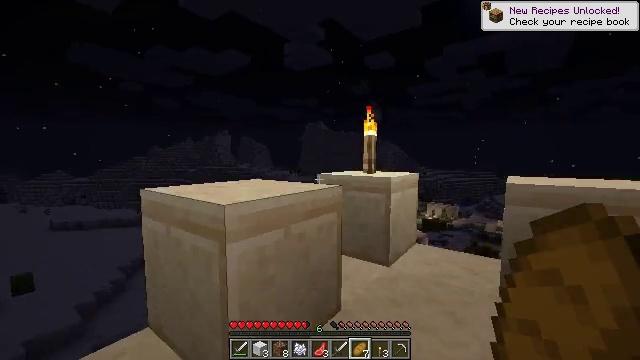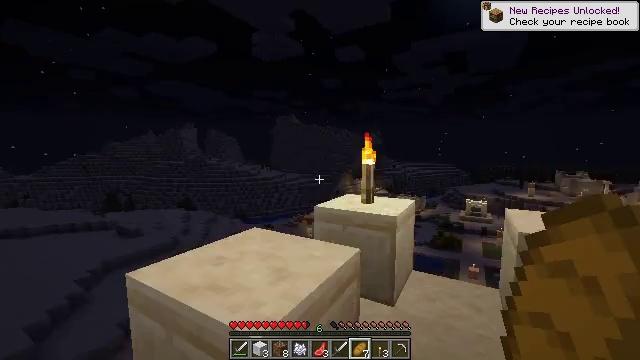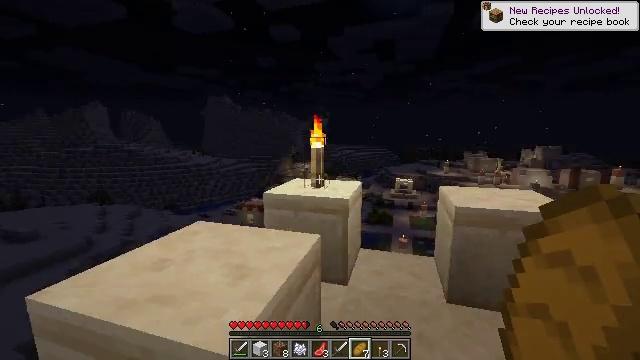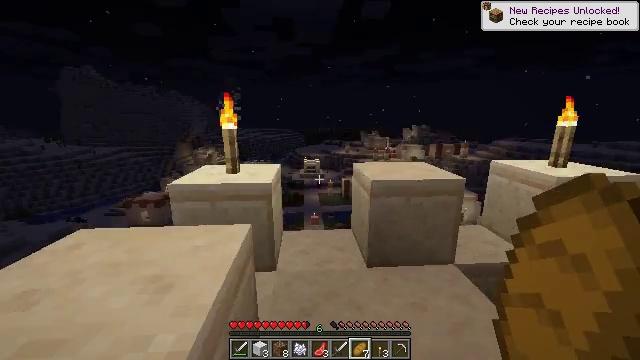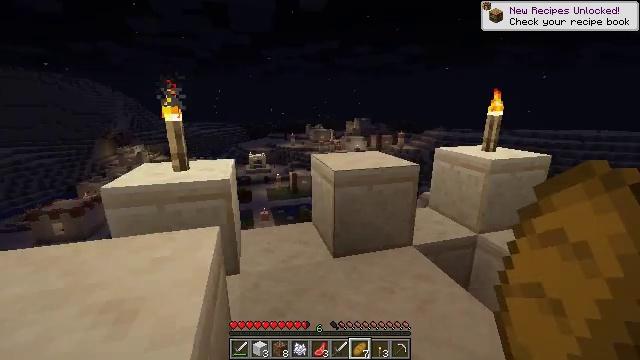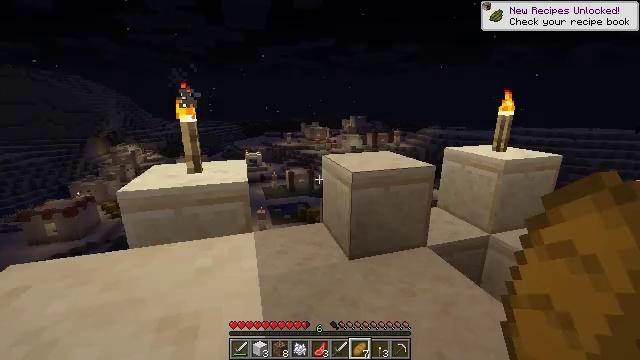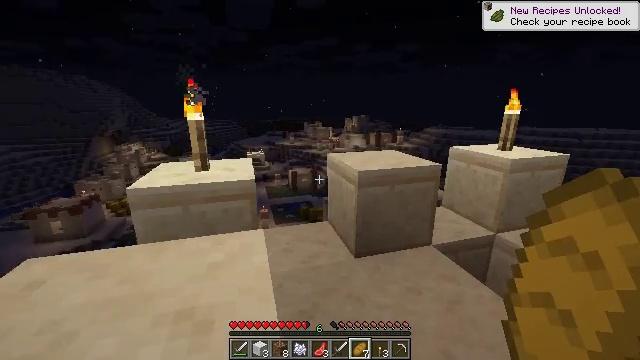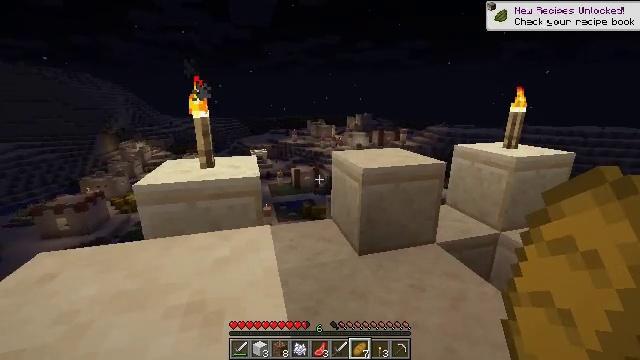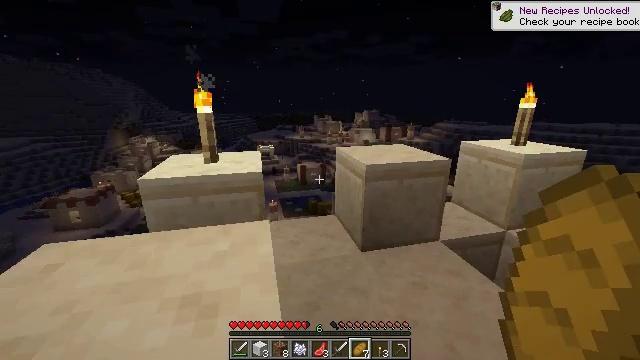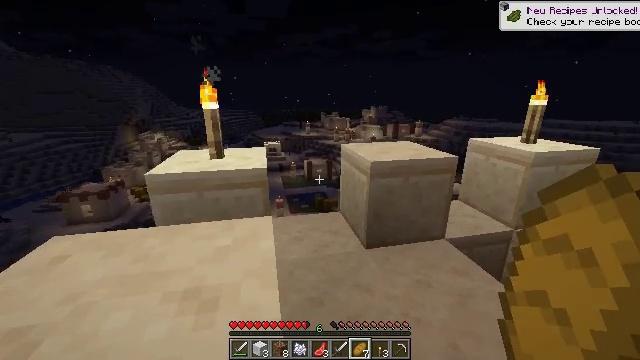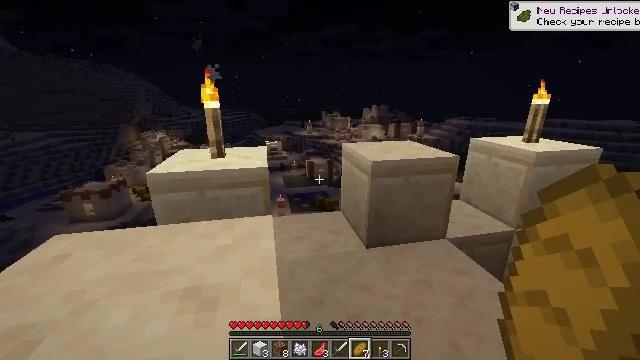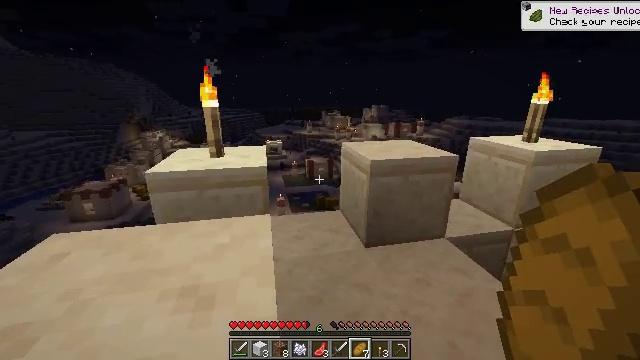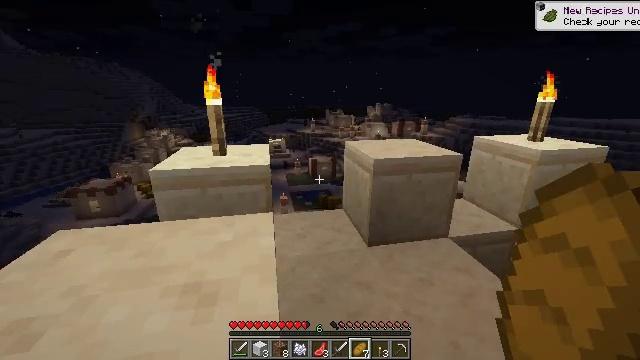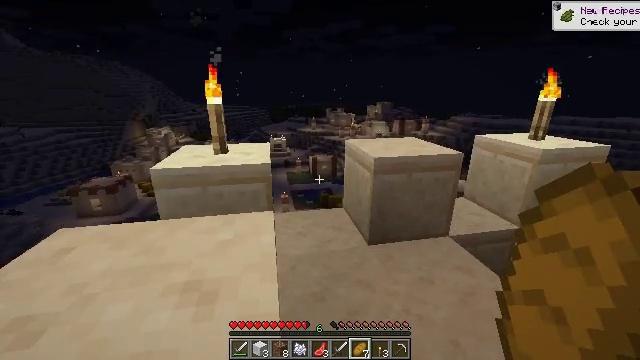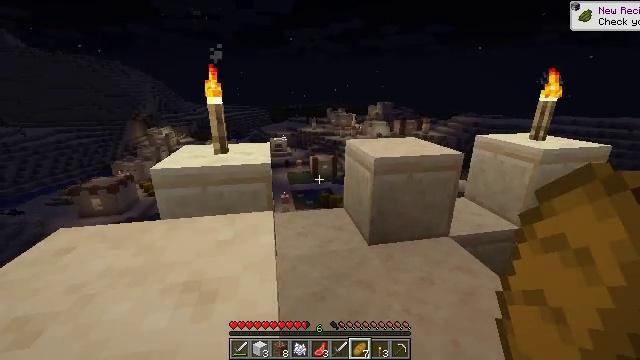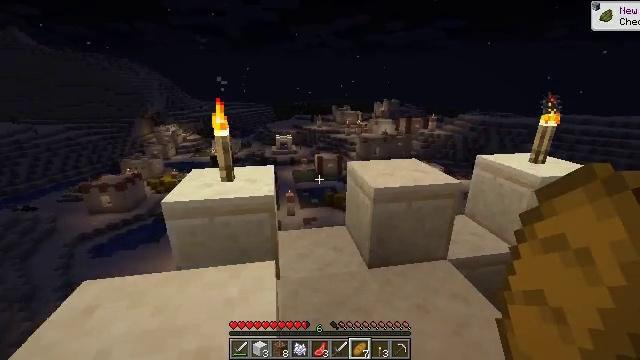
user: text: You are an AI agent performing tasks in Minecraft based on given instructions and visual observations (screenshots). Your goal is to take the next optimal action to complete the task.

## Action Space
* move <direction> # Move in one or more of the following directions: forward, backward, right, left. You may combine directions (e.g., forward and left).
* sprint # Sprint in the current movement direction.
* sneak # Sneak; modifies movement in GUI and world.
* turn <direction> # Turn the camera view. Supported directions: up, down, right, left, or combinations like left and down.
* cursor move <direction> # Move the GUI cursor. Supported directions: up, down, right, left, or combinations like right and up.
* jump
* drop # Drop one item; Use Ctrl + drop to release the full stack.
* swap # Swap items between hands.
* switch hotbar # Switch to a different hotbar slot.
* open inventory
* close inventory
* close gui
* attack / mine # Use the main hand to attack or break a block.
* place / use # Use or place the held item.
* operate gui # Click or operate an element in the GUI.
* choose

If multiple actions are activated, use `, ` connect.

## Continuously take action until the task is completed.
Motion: motion action
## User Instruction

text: Break the green bed to move it.
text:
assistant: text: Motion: move forward and move left, turn right and down
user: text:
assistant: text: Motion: move forward and move left, turn right and down
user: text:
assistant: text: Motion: move forward and move left, turn right and down
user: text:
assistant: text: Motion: move forward and move left, turn right and down
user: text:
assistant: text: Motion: move forward and move left, turn right
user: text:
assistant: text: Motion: move forward
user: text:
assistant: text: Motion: move forward
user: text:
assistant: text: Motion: move forward, turn left
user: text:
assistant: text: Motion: turn left
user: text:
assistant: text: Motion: no_op
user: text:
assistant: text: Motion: no_op
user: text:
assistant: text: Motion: no_op
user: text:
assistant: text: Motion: no_op
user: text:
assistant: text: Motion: move forward
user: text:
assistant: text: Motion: move forward, turn left, jump
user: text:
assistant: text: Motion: move forward, turn left and down, jump
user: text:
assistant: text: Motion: move forward, turn left and down, jump
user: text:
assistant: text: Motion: move forward, turn left, jump
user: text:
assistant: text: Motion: move forward, jump
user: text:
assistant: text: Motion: move forward, jump
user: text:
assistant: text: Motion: move forward, turn left and down, jump
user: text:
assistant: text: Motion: move forward, turn left and down
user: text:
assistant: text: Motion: move forward
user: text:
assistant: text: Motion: move forward
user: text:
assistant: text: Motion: move forward, jump
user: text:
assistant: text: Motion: move forward, jump
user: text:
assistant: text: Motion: move forward, jump
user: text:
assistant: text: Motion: move forward, jump
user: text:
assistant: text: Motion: move forward, jump
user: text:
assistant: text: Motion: move forward, jump